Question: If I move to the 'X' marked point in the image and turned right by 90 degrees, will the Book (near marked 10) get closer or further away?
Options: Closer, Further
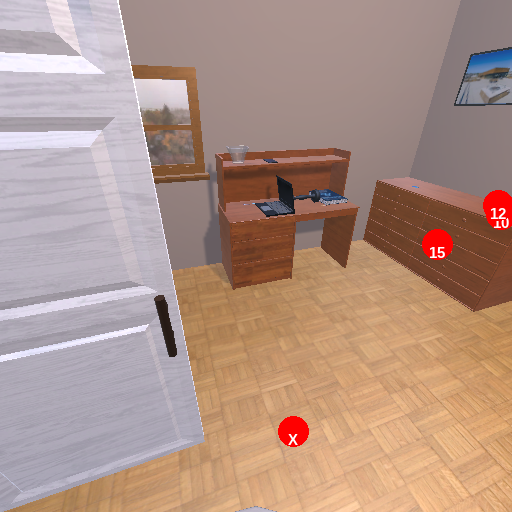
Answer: Closer